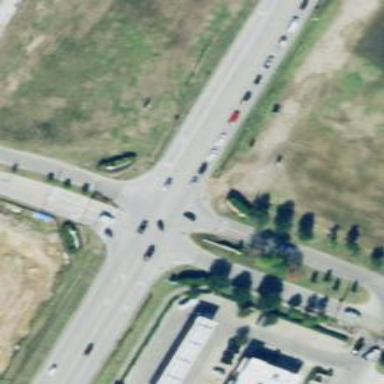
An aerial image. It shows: Road with stop sign.